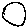
Label: circle